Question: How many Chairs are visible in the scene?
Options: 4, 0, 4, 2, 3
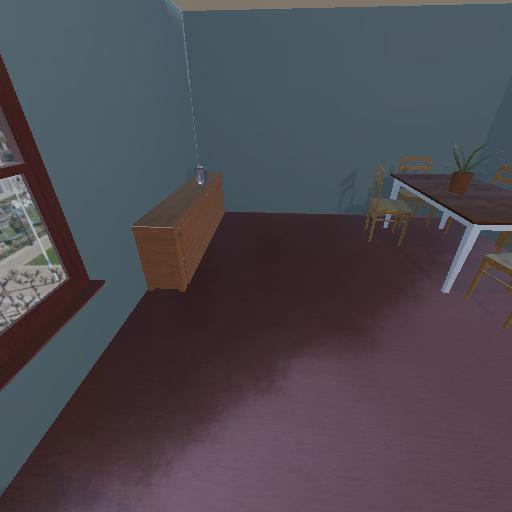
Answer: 4